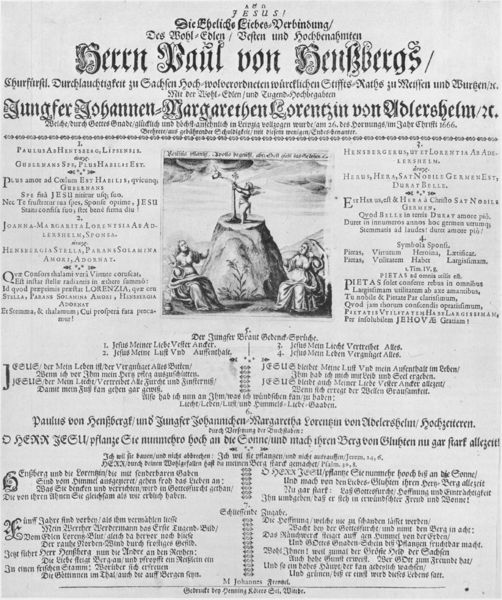
Titel: A et O JESUS! Die Eheliche Liebes=Verbindung/ Des Wohl=Edlen/ Besten und Hochbenahmten Herrn Paul von Henßbergs
Künstler: Johann Frentzel
Standort: Wolfenbüttel
Institution: Herzog August Bibliothek
Schlagwörter: berg, gott, himmel, mann, weiß, wolken, frauen, menschen, ausschnitt, frau, schwarz, wolke, geschichte, bild, hügel, adel, blatt, pflanzen, engel, deutschland, schrift, zwei, fels, spalten, deutsch, foto, name, buch, druck, druckgrafik, stich, titel, seite, illustration, text, zeitung, bericht, buchstaben, überschrift, ankündigung, ehe, jesus, teufel, schwart, schwartz, johanna, fraktur, altdeutsch, trompete, sachsen, heirat, toto, artikel, majuskel, bekanntmachung, schrfit, liste, gazette, jeus, eheschließung, zeigung, herrn, z, jungfer, paul von henßberg, manria